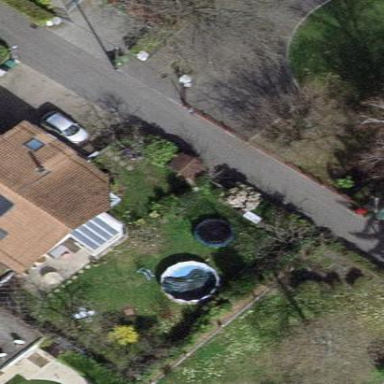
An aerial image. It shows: Garden surrounded by fence.